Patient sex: M
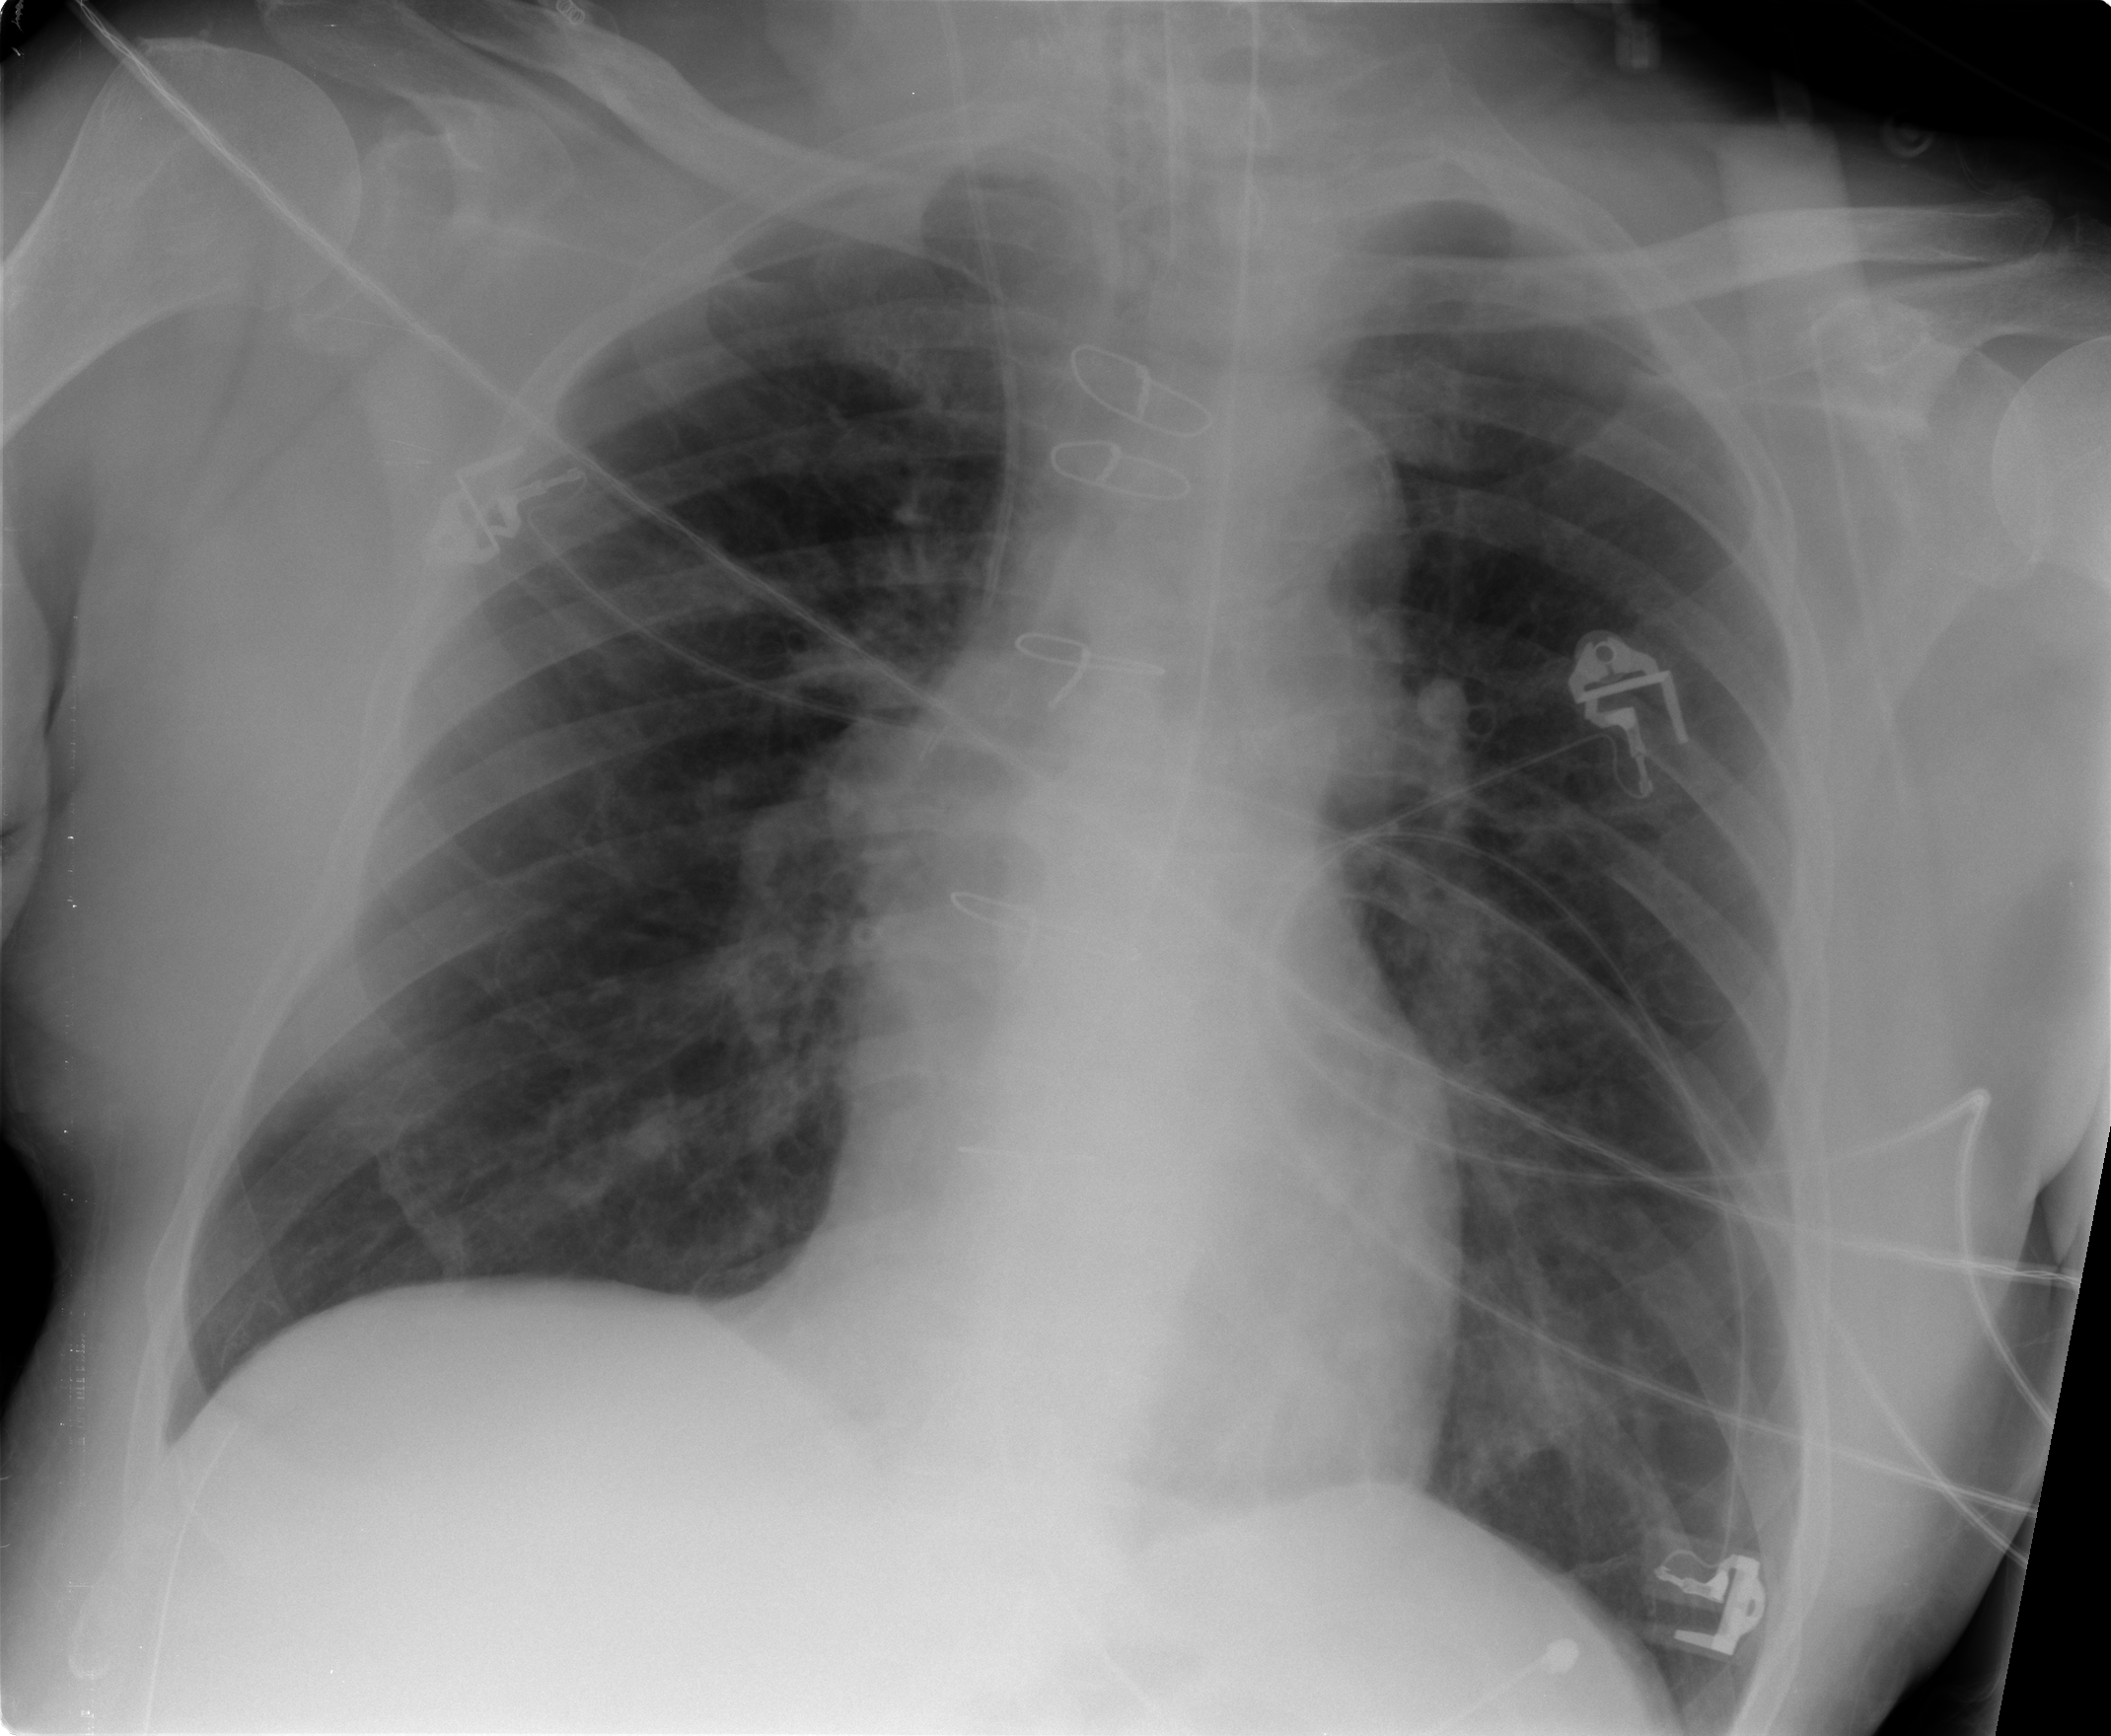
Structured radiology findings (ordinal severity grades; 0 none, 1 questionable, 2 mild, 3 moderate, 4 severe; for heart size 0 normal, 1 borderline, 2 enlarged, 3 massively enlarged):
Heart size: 0
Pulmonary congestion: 0
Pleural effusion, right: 0
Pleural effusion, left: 1
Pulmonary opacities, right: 1
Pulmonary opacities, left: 0
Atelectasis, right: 1
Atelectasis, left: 1